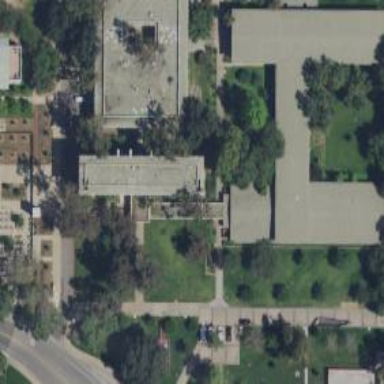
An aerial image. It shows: View of university building.